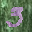
Label: 3